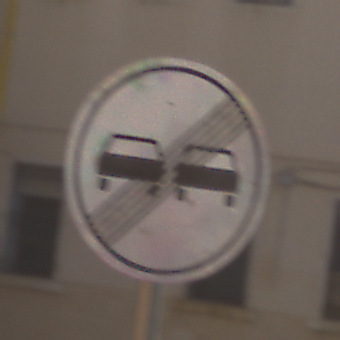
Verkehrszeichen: EndeUeberholverbot
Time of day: MorningAfternoon
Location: Outdoor (Urban)
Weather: Clear
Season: NotSpecified
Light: Natural